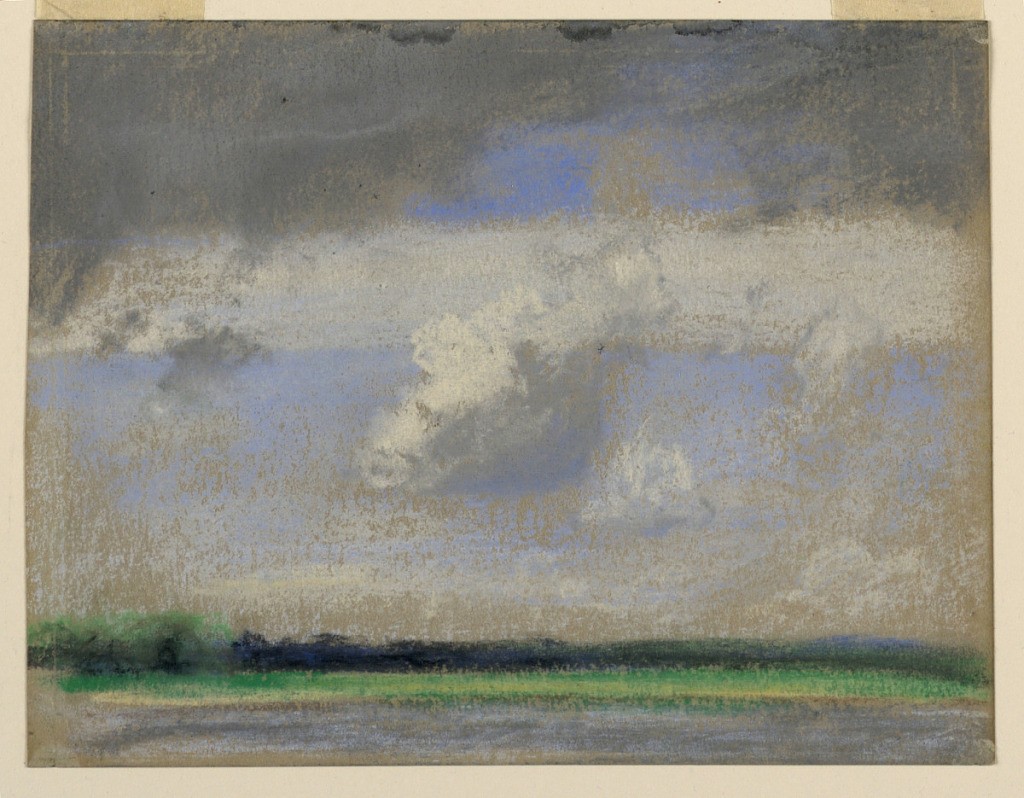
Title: Landscape
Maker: Walter Clark, American, 1848–1917
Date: ca. 1885
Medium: Pastel on grey paper
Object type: pastel
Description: Distant view across hilly country with water shown in the foreground. High sky with clouds.